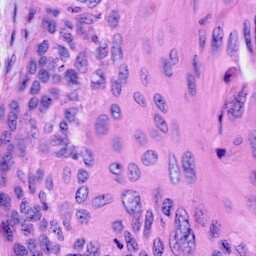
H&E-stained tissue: Cervix